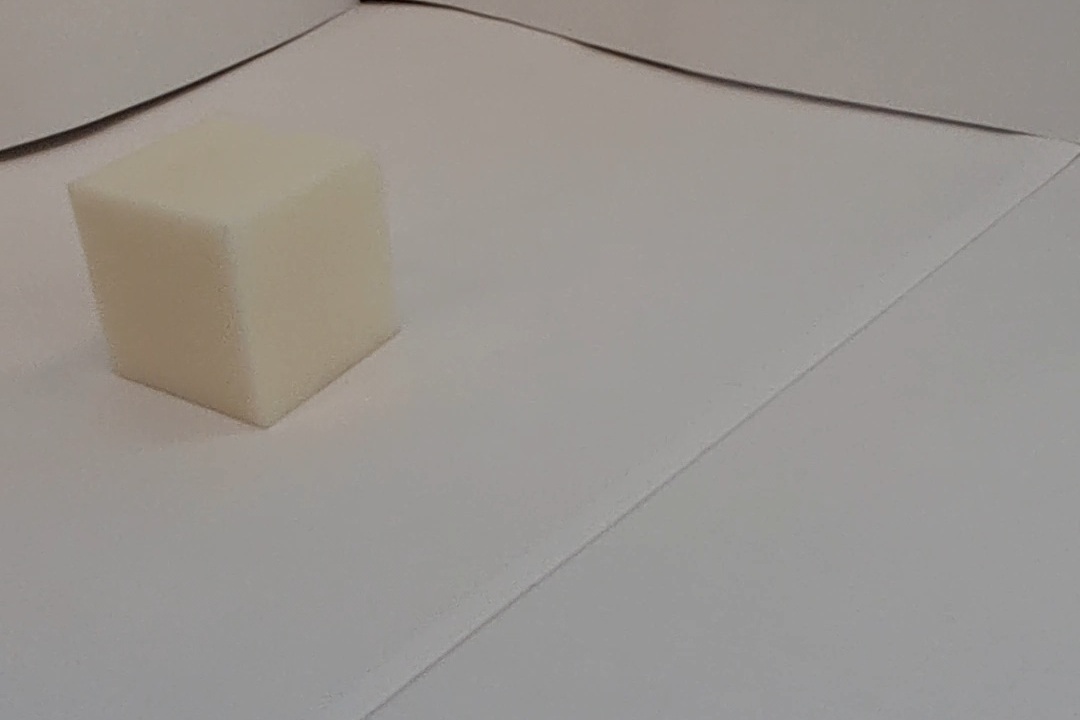
Label: Cuboid